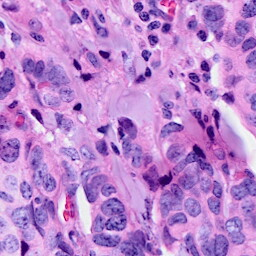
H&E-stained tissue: Breast